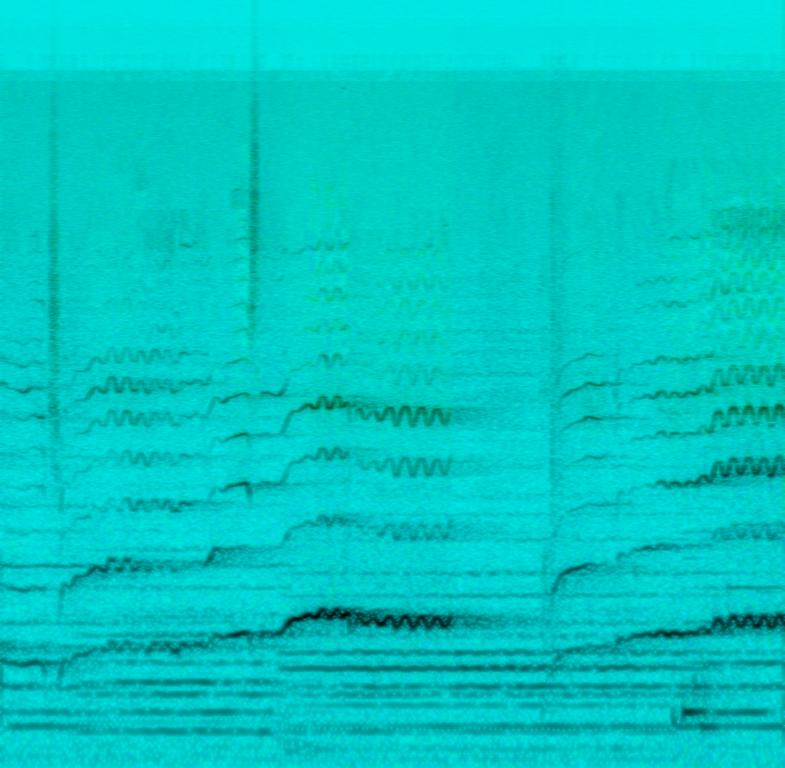
The low quality recording features a live opera performance sung by passionate female vocalists and followed by sustained and plucked strings melody. The recording is very noisy and the stereo image is unbalanced, since the audio from the left channel is occasionally cut out. It sounds emotional, mellow and passionate.